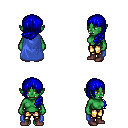
a pixel art fantasy rpg character, female body template, orc, green skin, blue cape, gold greaves, blue left-swept hairstyle, maroon shoes, four views (front, back, left, right), 2x2 character sprite sheet, small pixel art, hard edges, no anti-aliasing